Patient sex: M
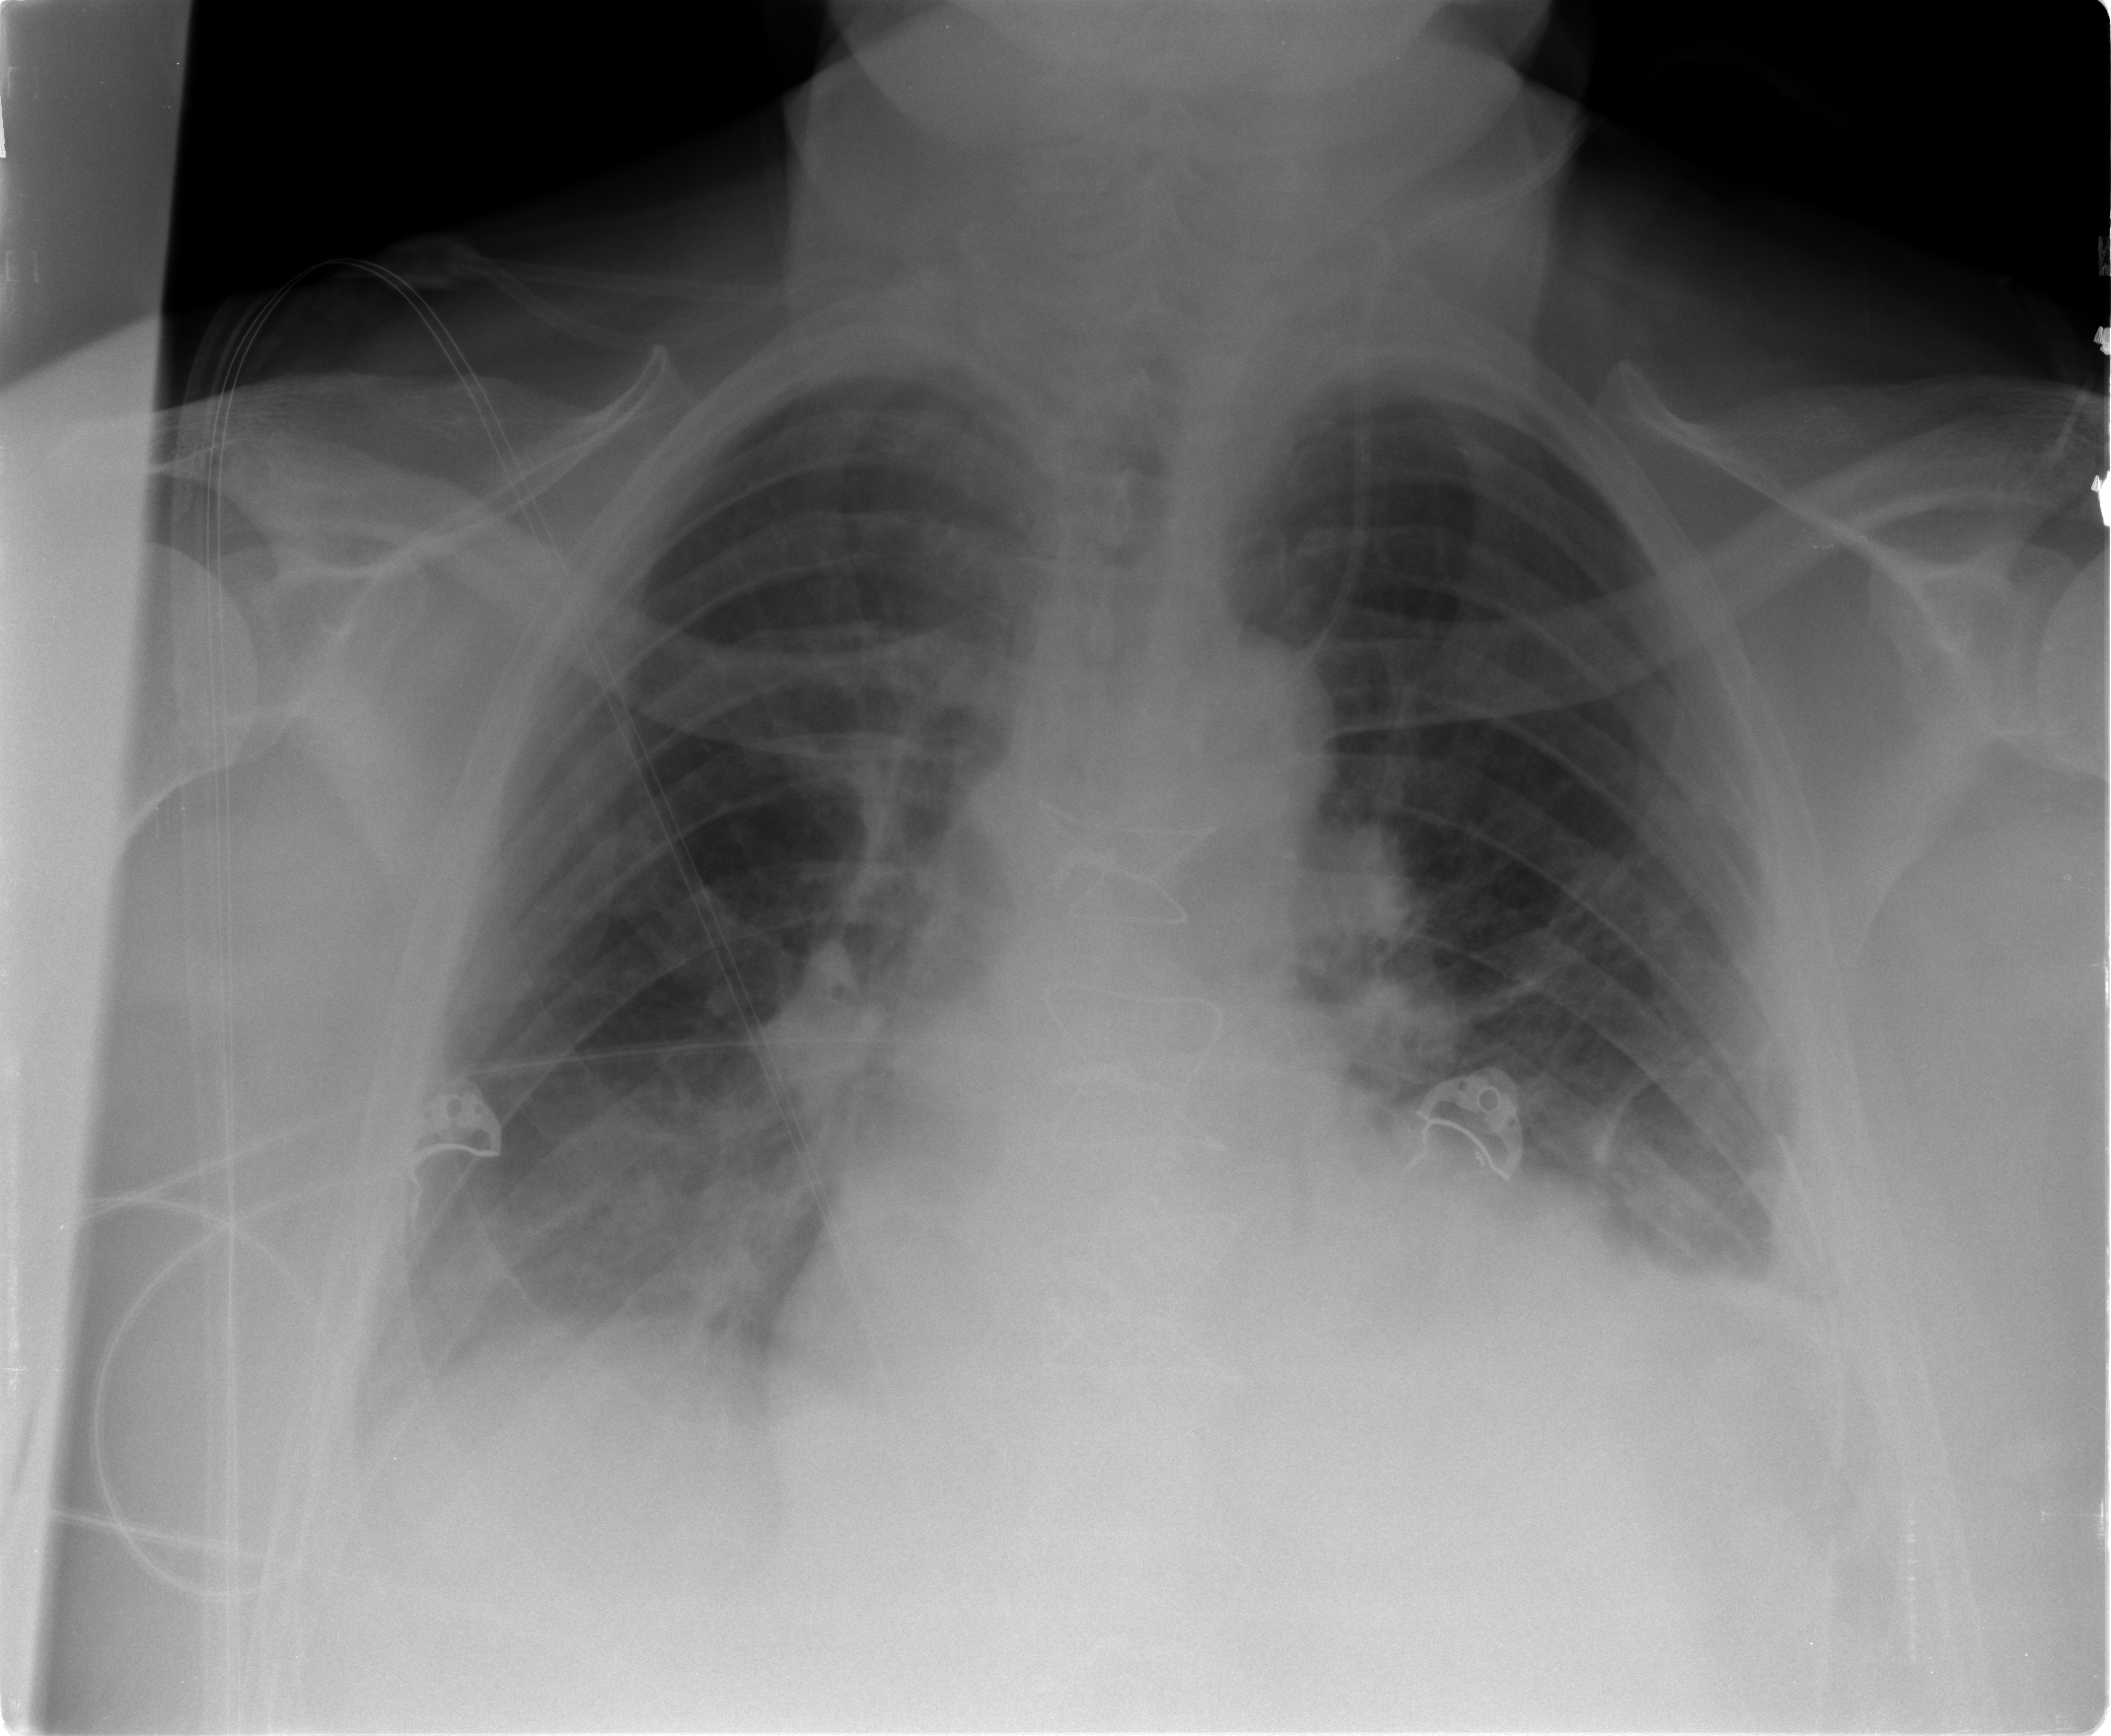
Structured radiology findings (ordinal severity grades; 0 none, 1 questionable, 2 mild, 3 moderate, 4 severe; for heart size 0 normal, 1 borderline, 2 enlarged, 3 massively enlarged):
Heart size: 2
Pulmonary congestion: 2
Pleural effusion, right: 1
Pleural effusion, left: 2
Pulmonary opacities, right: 0
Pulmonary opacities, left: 0
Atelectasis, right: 2
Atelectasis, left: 2